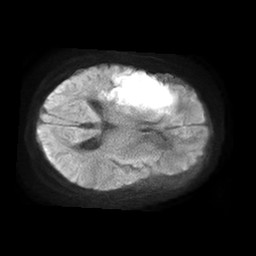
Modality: TRACE
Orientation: axial
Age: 46
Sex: female
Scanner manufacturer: philips
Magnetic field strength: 1.5 T
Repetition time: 4.6 s
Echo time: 0.08631 s